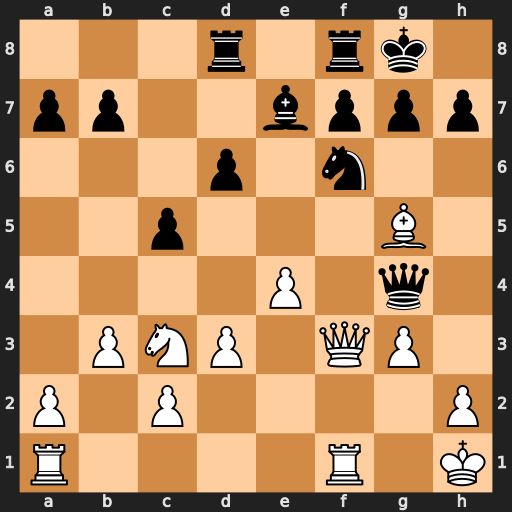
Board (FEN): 3r1rk1/pp2bppp/3p1n2/2p3B1/4P1q1/1PNP1QP1/P1P4P/R4R1K
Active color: w
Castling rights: -
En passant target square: -
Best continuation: Qxg4 Nxg4 Bxe7